Question: I am trying to detect blobs in images like the following one:

Nonetheless, no blob is detected. I checked on some test images and the following code is working fine. I also tried tweaking the parameters, without any success. Any idea what I am doing wrong?
This is the code I am using:
'''
procpred = cv2.bitwise_not(procpred)
blur = cv2.blur(procpred, (15,15), 0)
params = cv2.SimpleBlobDetector_Params()
# Change thresholds
params.minThreshold = 10
params.maxThreshold = 200
# Filter by Area.
params.filterByArea = False
params.minArea = 10
# Filter by Circularity
params.filterByCircularity = False
params.minCircularity = 0.1
# Filter by Convexity
params.filterByConvexity = False
params.minConvexity = 0.87
# Filter by Inertia
params.filterByInertia = False
params.minInertiaRatio = 0.01
# Create a detector with the parameters
ver = (cv2.__version__).split('.')
if int(ver[0]) < 3 :
detector = cv2.SimpleBlobDetector(params)
else:
detector = cv2.SimpleBlobDetector_create(params)
# Detect blobs.
keypoints = detector.detect(blur)
print(keypoints)
#Draw detected blobs as red circles.
#cv2.DRAW_MATCHES_FLAGS_DRAW_RICH_KEYPOINTS ensures the size of the circle corresponds to the size of blob
im_with_keypoints = cv2.drawKeypoints(procpred, keypoints, np.array([]), (0,0,255), cv2.DRAW_MATCHES_FLAGS_DRAW_RICH_KEYPOINTS)
plt.imshow(im_with_keypoints)
'''
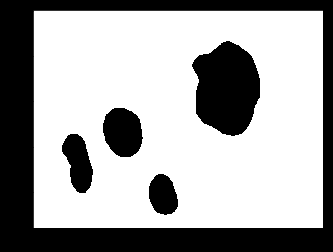
Answer: Not sure what you do at the beginning of your code, but I did this and it seems to work fine:
'''
#!/usr/bin/env python3
import cv2
import numpy as np
# Read image
im = cv2.imread("blobs.png", cv2.IMREAD_GRAYSCALE)
params = cv2.SimpleBlobDetector_Params()
# Change thresholds
params.minThreshold = 10
params.maxThreshold = 200
# Filter by Area.
params.filterByArea = False
params.minArea = 10
# Filter by Circularity
params.filterByCircularity = False
params.minCircularity = 0.1
# Filter by Convexity
params.filterByConvexity = False
params.minConvexity = 0.87
# Filter by Inertia
params.filterByInertia = False
params.minInertiaRatio = 0.01
# Create a detector with the parameters
ver = (cv2.__version__).split('.')
if int(ver[0]) < 3 :
detector = cv2.SimpleBlobDetector(params)
else:
detector = cv2.SimpleBlobDetector_create(params)
# Detect blobs.
keypoints = detector.detect(im)
print(keypoints)
im_with_keypoints = cv2.drawKeypoints(im, keypoints, np.array([]), (0,0,255), cv2.DRAW_MATCHES_FLAGS_DRAW_RICH_KEYPOINTS)
cv2.imwrite("result.png",im_with_keypoints)
'''
<URL>